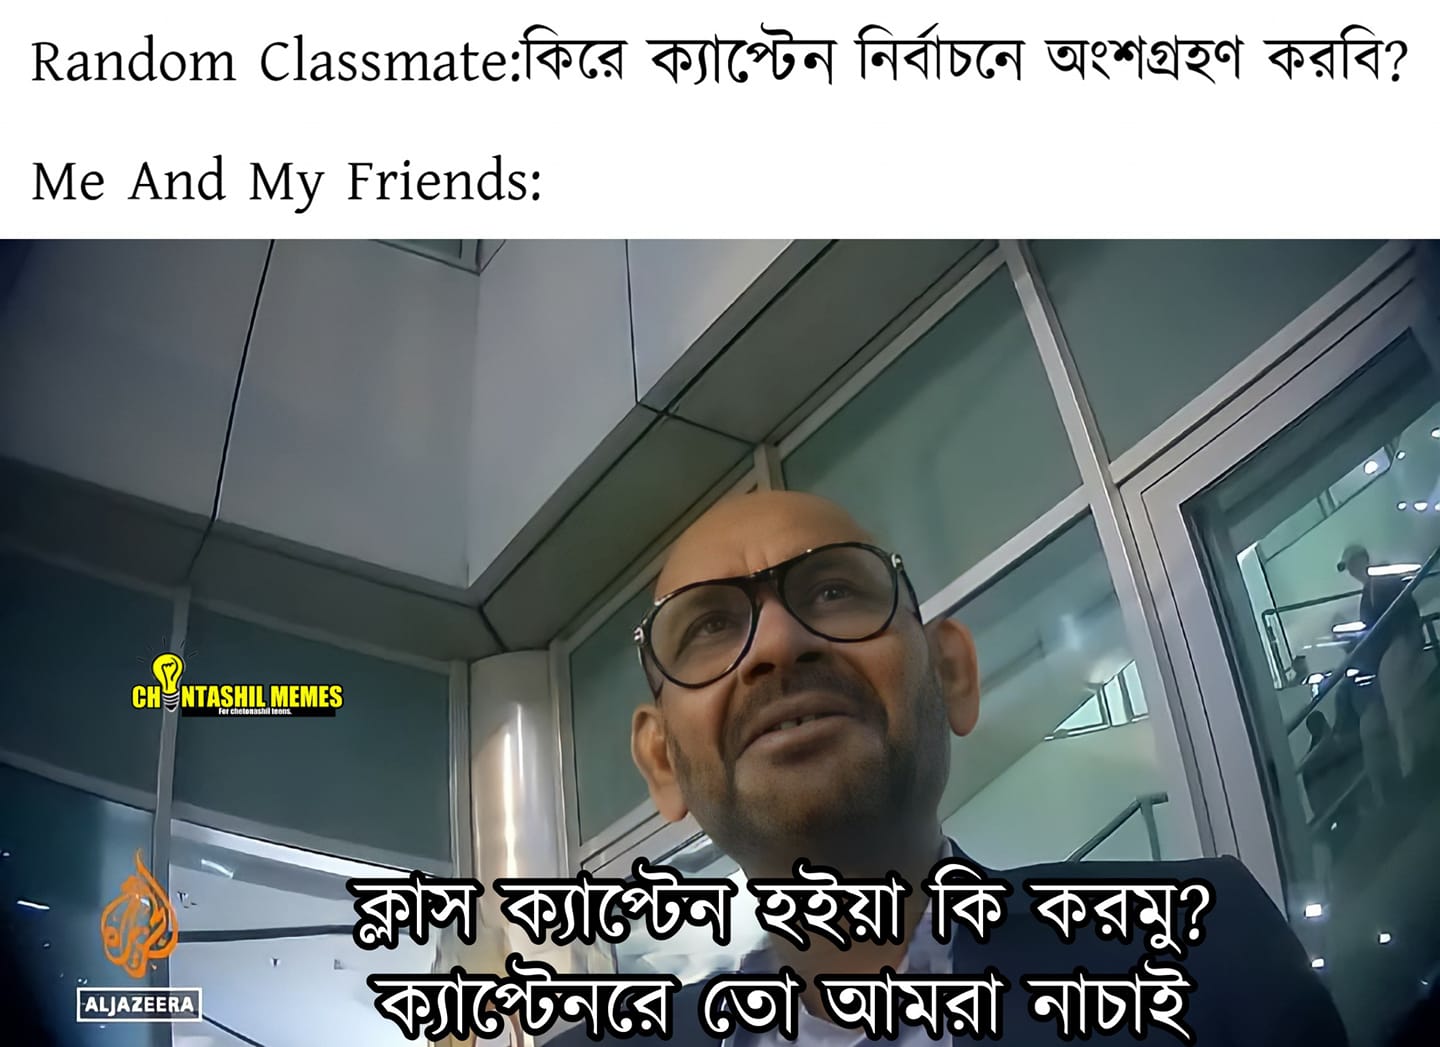
Caption: Random Classmate:  কিরে ক্যাপ্টেন নির্বাচনে অংশগ্রহন করবি ?  Me And My Friends:   ক্লাস ক্যাপ্টেন হইয়া কি করমু ?   ক্যাপ্টেনরে তো আমরা নাচাই
Label: hate